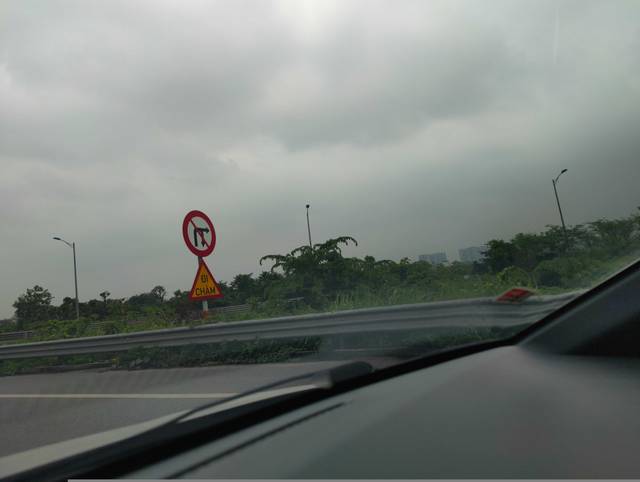
Region: Vietnam
Coordinates: 21.014, 105.92